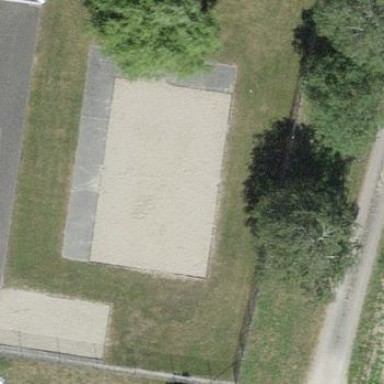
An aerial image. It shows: Concrete athletics pitch.